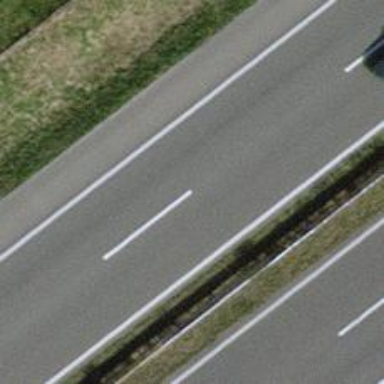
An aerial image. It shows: View of motorway.